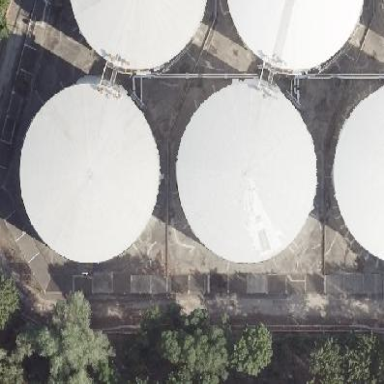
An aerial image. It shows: Storage tank which is man-made and housed in building.